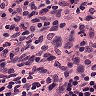
Metastatic tissue present: no